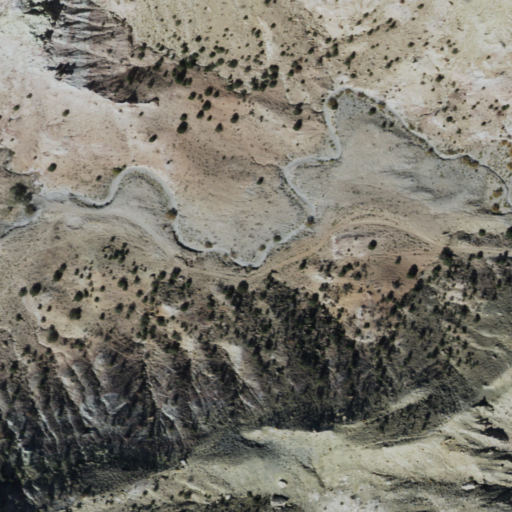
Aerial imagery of depression(s) in Arizona named Bitter Water Basin containing shrub, grassland, and evergreen forest